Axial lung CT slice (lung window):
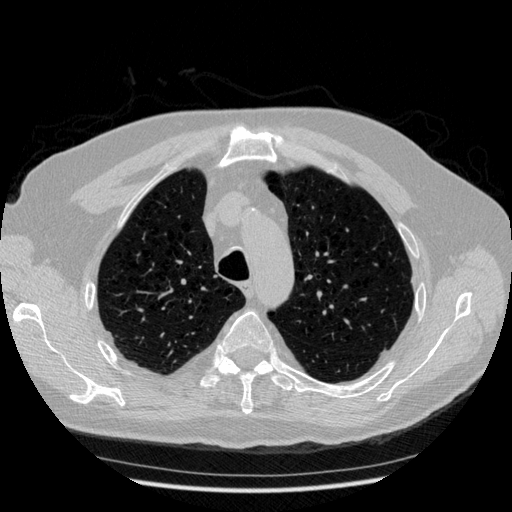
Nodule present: no